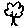
Label: tree